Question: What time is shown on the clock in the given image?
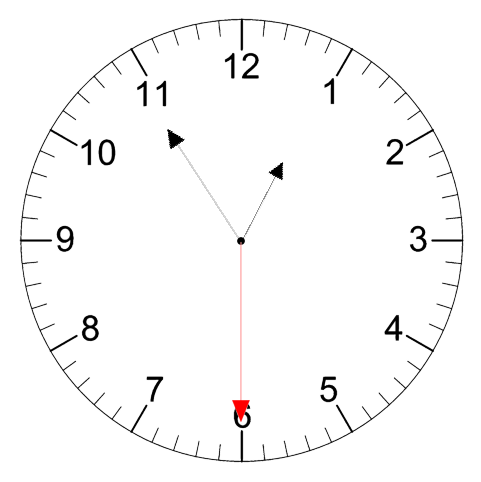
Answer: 12:54:30